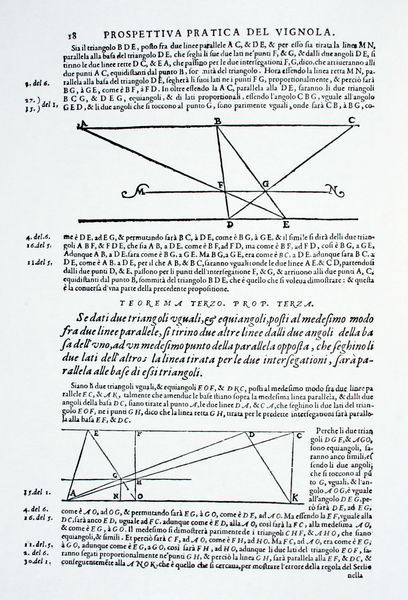
Titel: Le due Regole della Prospettiva practica, Seite 18
Künstler: Jiacomo Barozzi da Vignola
Standort: London
Institution: British Library
Schlagwörter: dreieck, schwarz, skizze, weiss, zeichnung, bild, figur, renaissance, schrift, bilder, papier, italien, passage, perspektive, formen, linien, rand, zahlen, ziffern, gerade, schenkel, striche, buch, druck, schwarz-weiß, titel, seite, illustration, text, buchstaben, beschriftung, überschrift, schriftbild, buchseite, geometrisch, textfeld, seiten, strecke, zahl, konstruktion, griechenland, absätze, dürer, absatz, skizzen, forschung, dreiecke, strecken, geometrie, verse, nummer, geraden, handschrift, beschreibung, legende, wissenschaft, traktat, zeichnungen, winkel, statik, latein, vasari, da vinci, notizen, länge, messungen, berechnung, mathematik, projektion, anleitung, theorie, berechnungen, vermessung, senkrechte, italienisch, tangente, druckschrift, rechter winkel, lehrbuch, regeln, sprache, waagerechte, formel, pythagoras, schaubild, verweis, längen, scan, abhandlung, entfernungen, parallellen, graph, protokoll, paralellen, schulbuch, anweisung, vignola, beschreigung, bildverweis, buchsteben, buchtsbane, kunsttheorie, randnoten, randnotizen, mathematische studien, auszug aus einem mathematikbuch 17. jhdt, 18, taktrat, gleichseitigkeit, theorem, terzo, drittes theorem